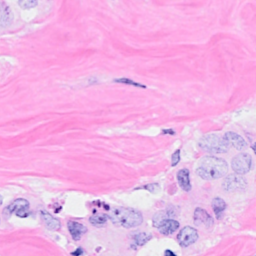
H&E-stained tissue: Breast